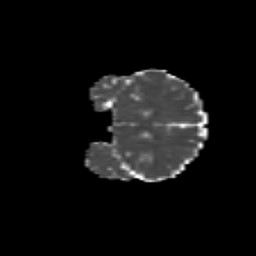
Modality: MD
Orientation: coronal
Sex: female
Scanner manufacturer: siemens
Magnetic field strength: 3 T
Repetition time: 5 s
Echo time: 0.071 s